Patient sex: M
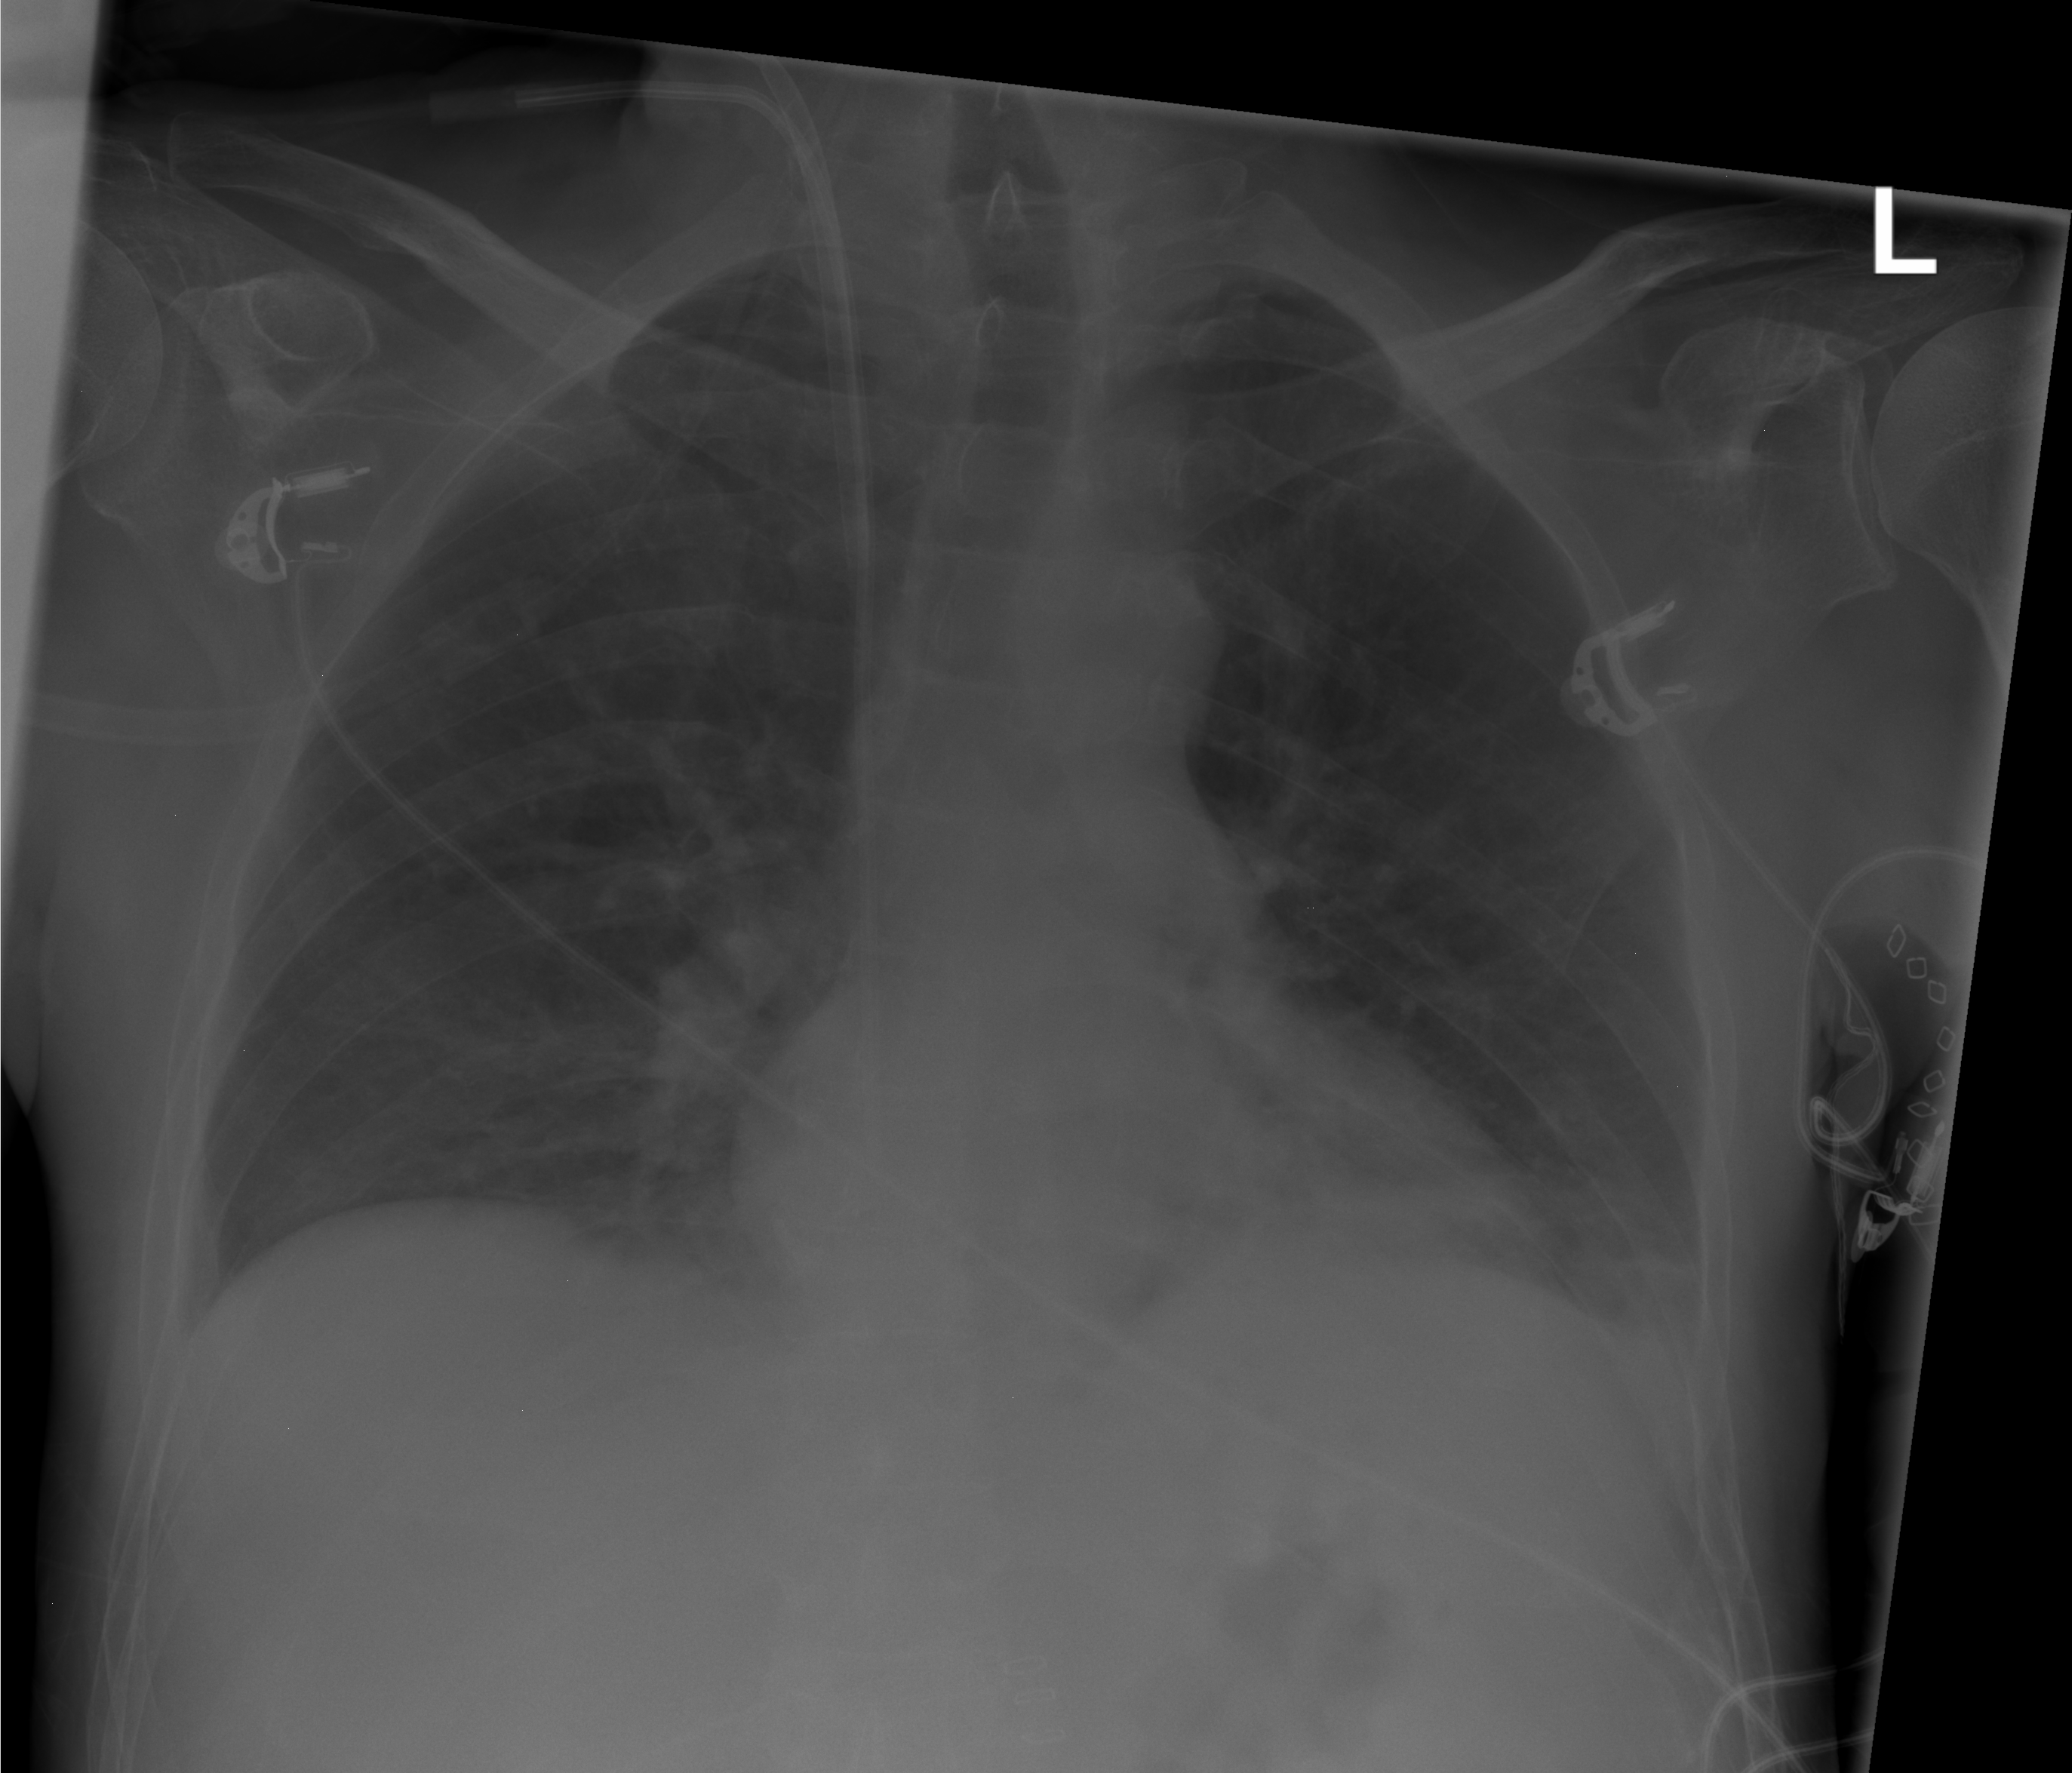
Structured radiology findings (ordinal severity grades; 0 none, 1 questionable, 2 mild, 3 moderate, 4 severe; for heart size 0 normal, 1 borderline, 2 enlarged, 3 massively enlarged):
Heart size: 0
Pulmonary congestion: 0
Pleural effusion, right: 0
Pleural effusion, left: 0
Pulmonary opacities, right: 0
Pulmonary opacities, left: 0
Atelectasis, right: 2
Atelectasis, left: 2